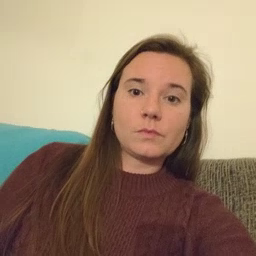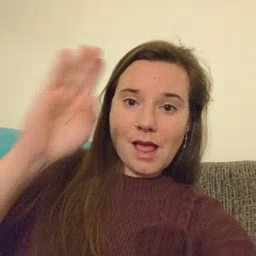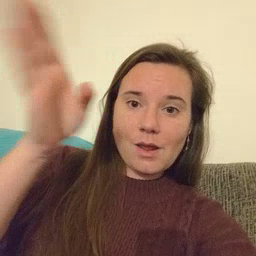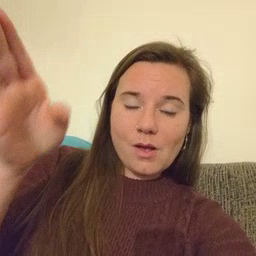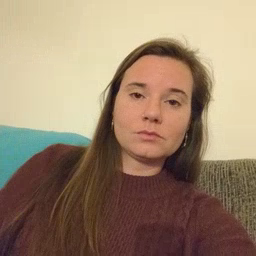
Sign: hello